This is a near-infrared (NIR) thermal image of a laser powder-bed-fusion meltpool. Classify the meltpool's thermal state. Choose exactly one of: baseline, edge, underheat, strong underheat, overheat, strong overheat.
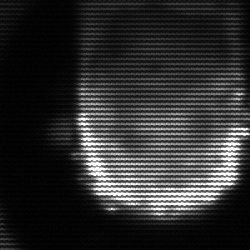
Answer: baseline